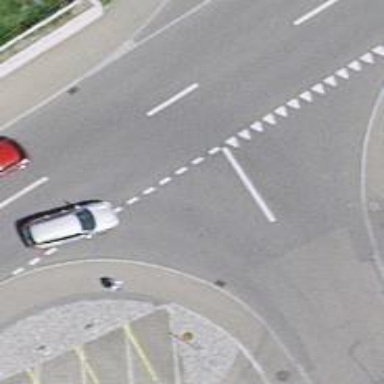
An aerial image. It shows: Road with "give way" sign.